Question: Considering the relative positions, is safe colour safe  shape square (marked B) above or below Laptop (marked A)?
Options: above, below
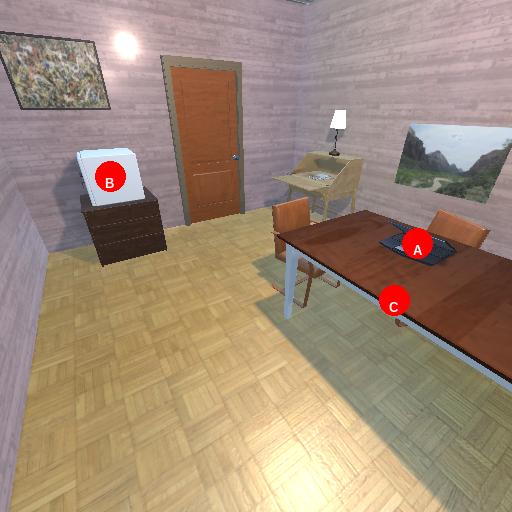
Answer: above